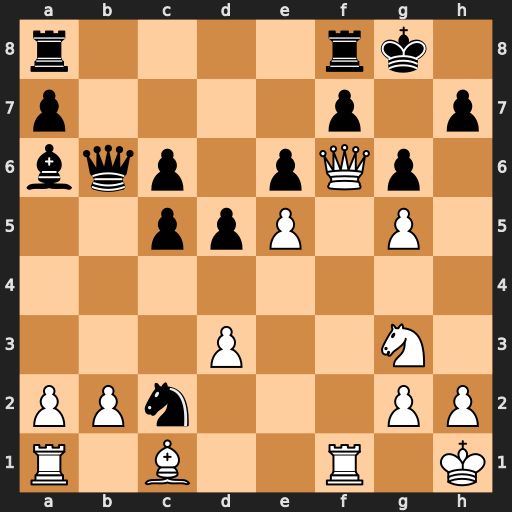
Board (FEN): r4rk1/p4p1p/bqp1pQp1/2ppP1P1/8/3P2N1/PPn3PP/R1B2R1K
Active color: w
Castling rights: -
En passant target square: -
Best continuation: Nh5 gxh5 g6 fxg6 Qxe6+